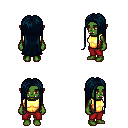
a pixel art fantasy rpg character, female body template, orc, green skin, gold chest armor, red pants, raven extra-long hairstyle, four views (front, back, left, right), 2x2 character sprite sheet, small pixel art, hard edges, no anti-aliasing